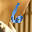
Label: 6